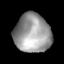
Tissue: lung
Cell type: Epithelial cells
Senescence score: 0.2347
Nuclear area (px): 1383
Mean DAPI intensity: 153.867